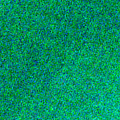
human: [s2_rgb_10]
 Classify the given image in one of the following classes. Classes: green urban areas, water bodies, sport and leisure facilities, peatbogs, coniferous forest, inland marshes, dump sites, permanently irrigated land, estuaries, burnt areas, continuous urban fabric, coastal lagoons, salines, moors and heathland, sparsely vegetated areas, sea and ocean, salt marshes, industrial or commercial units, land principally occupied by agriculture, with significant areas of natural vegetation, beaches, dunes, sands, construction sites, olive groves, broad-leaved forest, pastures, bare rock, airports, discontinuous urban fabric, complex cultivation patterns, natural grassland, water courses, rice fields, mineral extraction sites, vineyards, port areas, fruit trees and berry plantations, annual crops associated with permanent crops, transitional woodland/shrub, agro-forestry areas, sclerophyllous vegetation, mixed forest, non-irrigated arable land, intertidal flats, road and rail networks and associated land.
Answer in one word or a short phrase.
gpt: sea and ocean